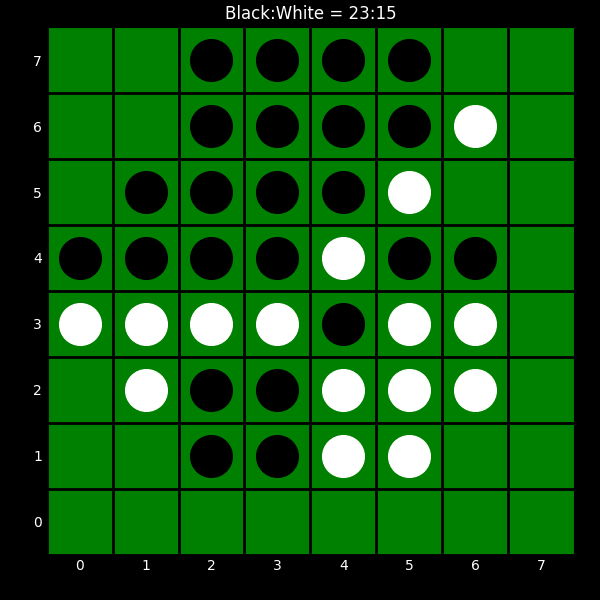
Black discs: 23
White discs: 15